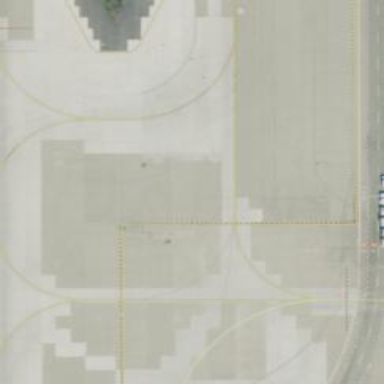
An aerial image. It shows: Image of taxiway at airport.